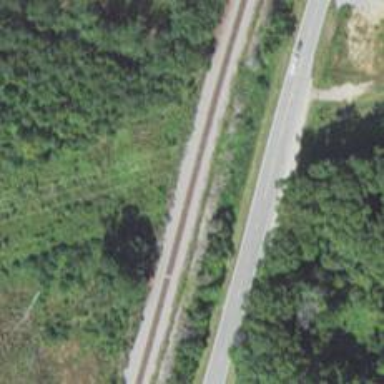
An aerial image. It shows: Railway track.